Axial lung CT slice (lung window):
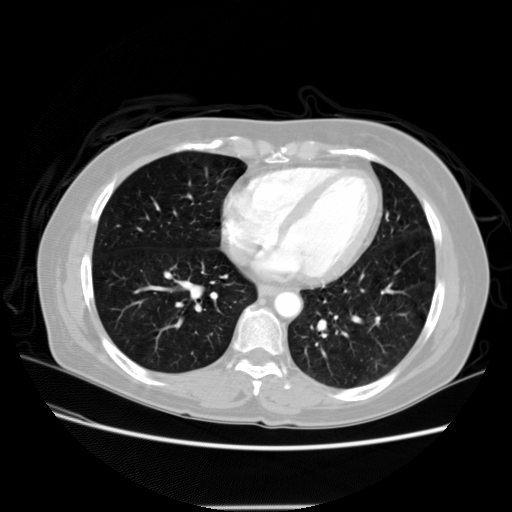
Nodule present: no